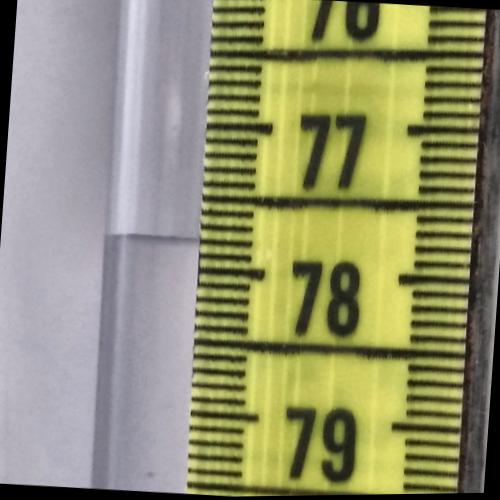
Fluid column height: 77.8 cm